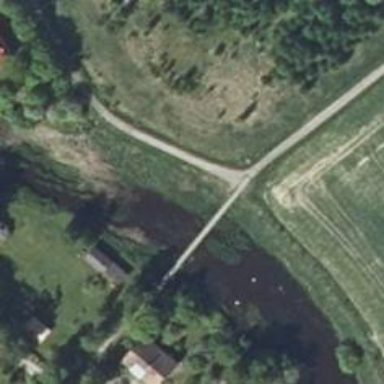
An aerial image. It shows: Bridge over cycleway.